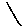
Label: line